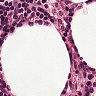
Metastatic tissue present: no